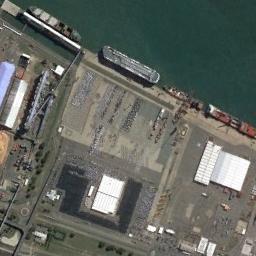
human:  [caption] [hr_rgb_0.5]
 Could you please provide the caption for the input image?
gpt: There are four ships in the blue water on the shore .

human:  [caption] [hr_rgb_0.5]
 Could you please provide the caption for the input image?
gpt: Several ships of different sizes are docked at the cargo terminal and some makeshift houses are on the bank .

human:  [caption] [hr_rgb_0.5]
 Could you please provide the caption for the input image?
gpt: There are many buildings of different shapes and sizes beside the ships .

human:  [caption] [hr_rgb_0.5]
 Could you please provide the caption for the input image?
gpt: There are several orange and white ships docked at the dock  There are many storage buildings and goods and cars on the dock .

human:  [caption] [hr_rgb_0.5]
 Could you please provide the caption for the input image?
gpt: There are several ships at the harbor with many buildings .